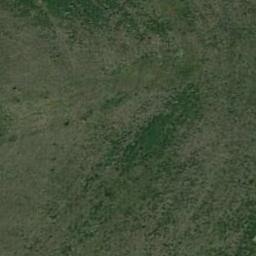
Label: meadow